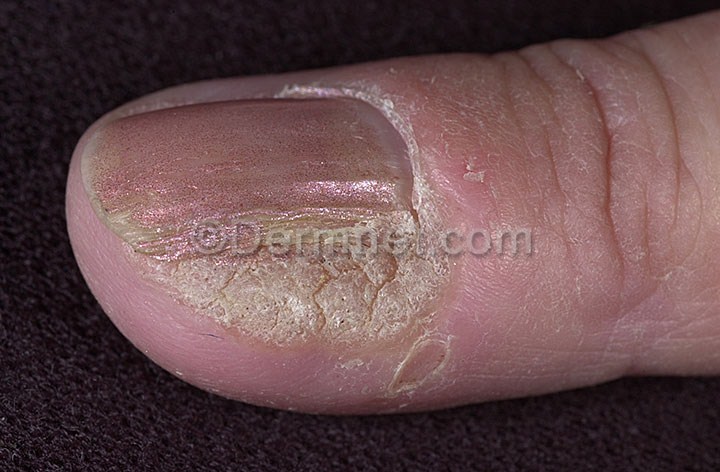
Disease: Warts Molluscum and other Viral Infections